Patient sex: F
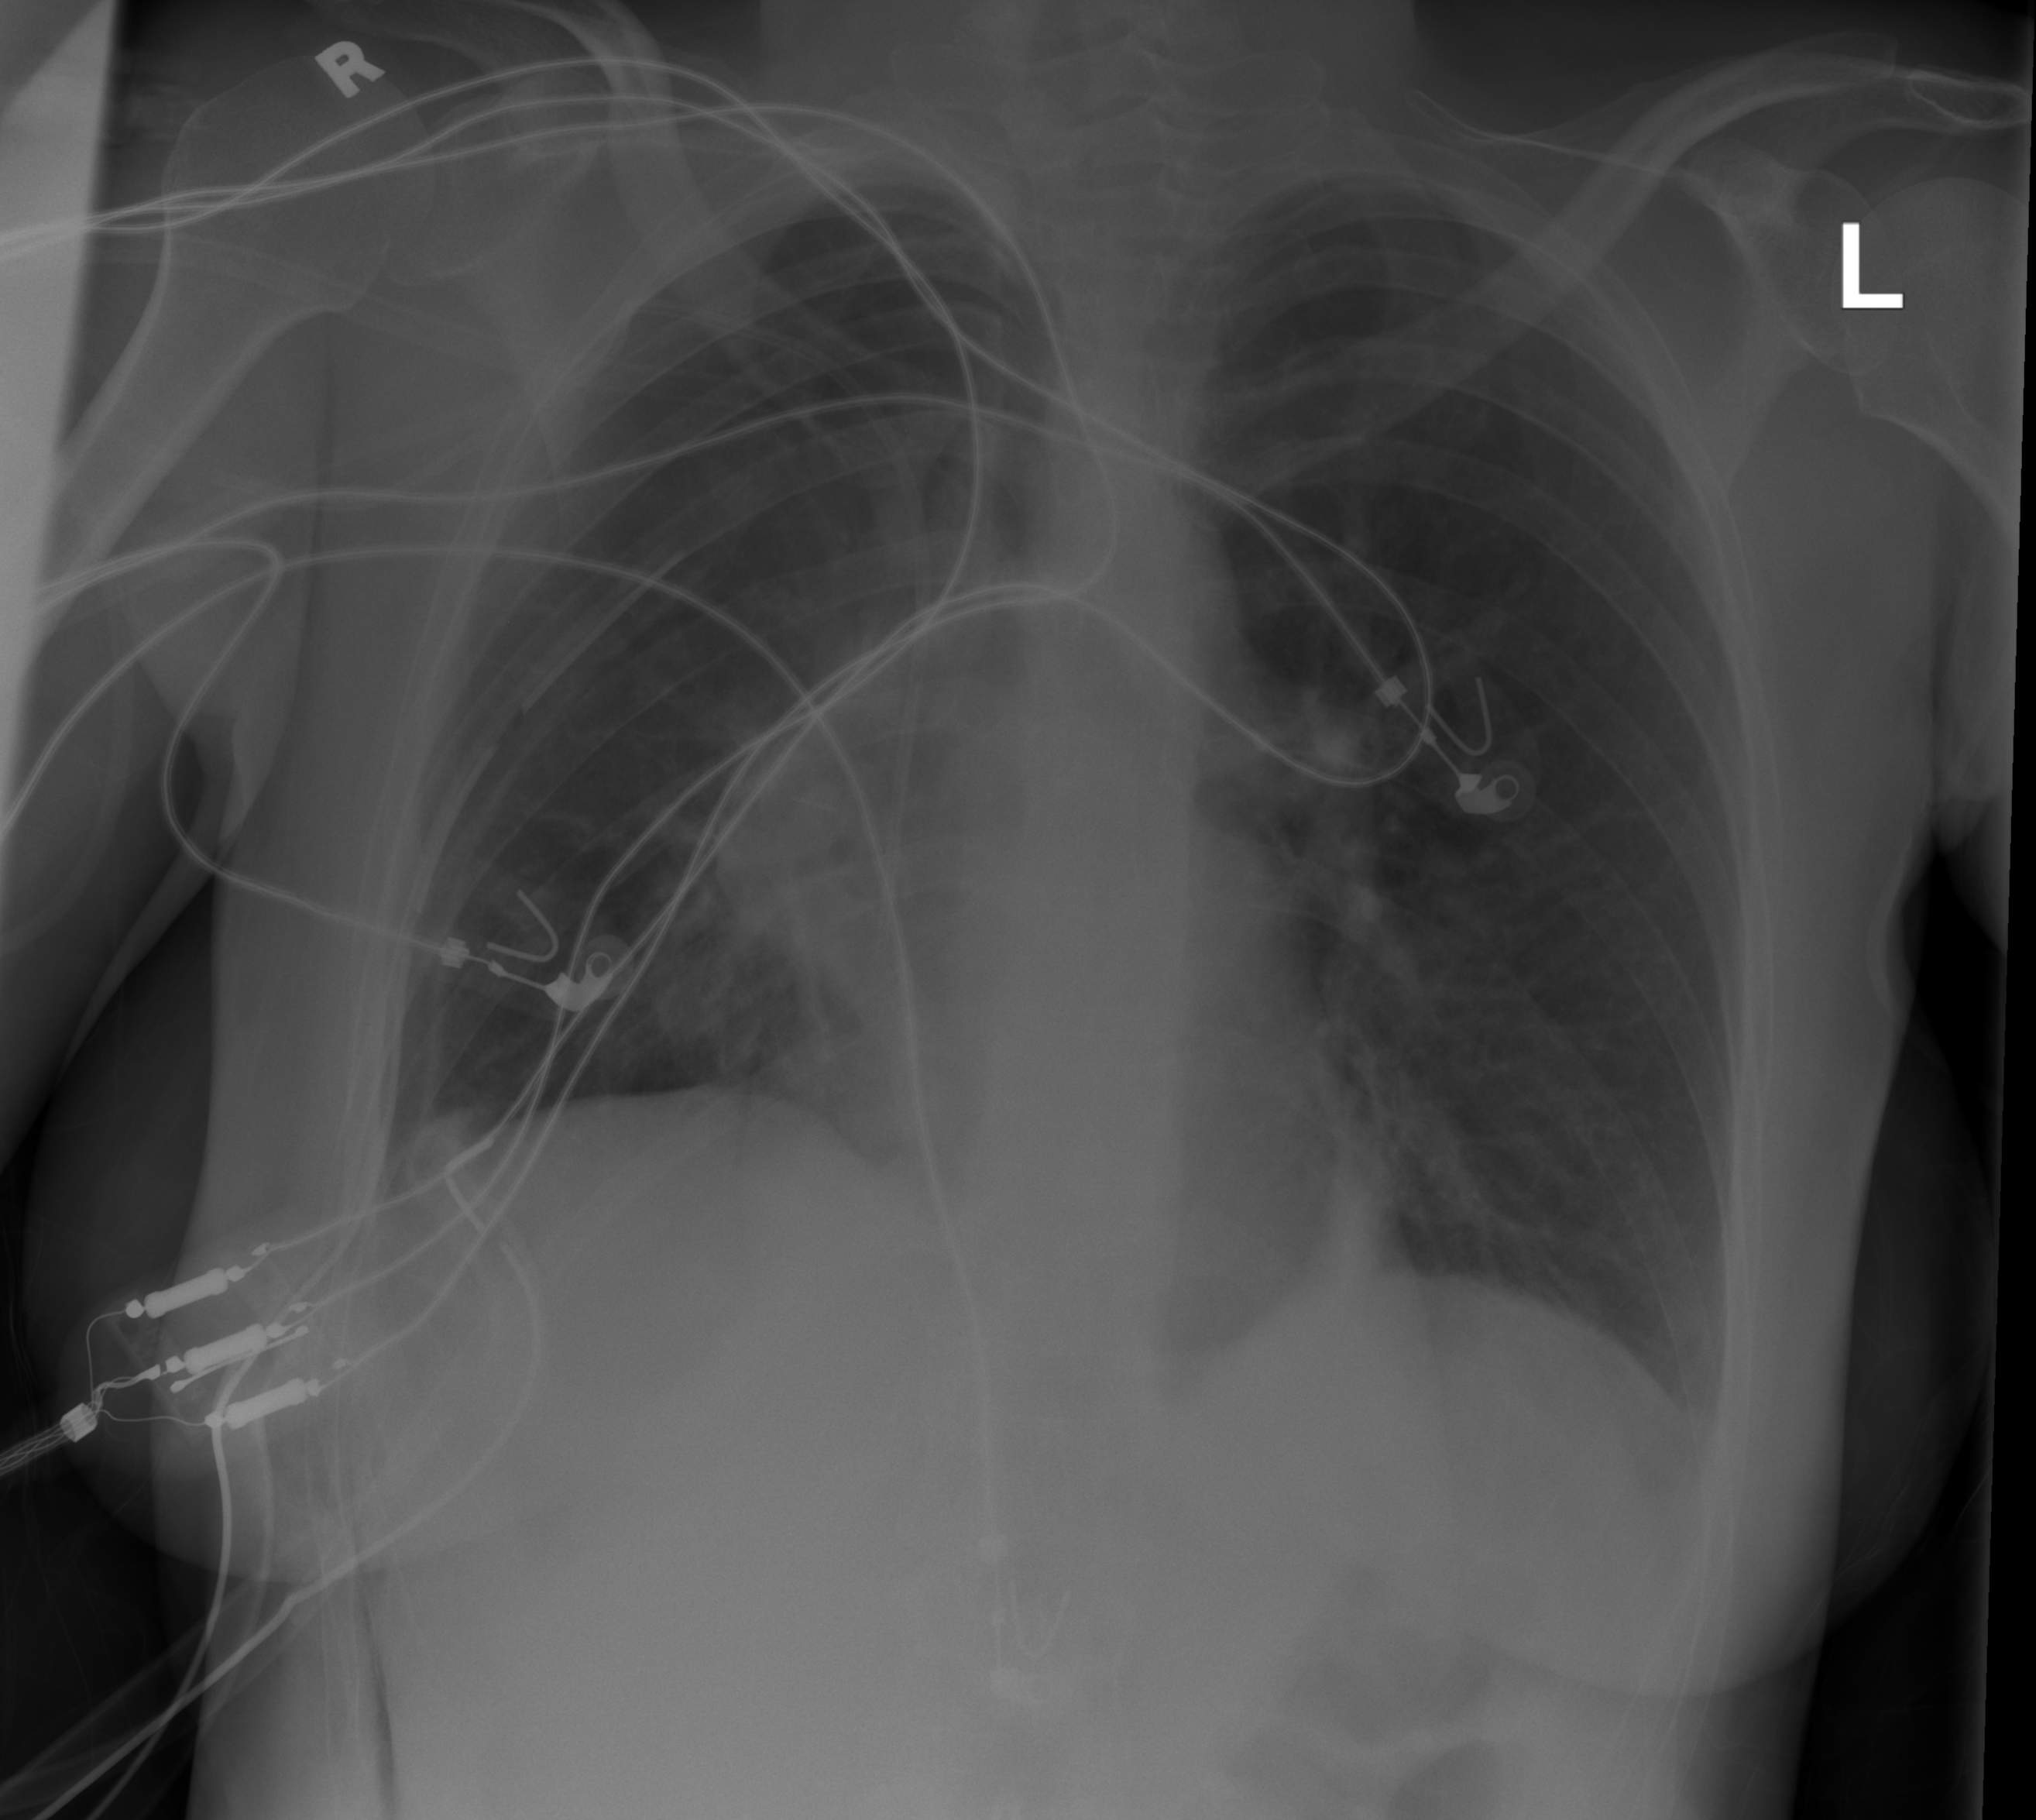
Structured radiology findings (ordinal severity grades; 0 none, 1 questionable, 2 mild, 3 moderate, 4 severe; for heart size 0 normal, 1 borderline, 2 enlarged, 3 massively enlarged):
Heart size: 0
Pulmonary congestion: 0
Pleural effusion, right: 0
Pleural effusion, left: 0
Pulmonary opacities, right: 0
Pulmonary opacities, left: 0
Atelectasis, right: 2
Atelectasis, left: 0